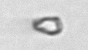
Label: detritus_transparent